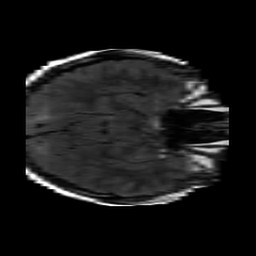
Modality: FLAIR
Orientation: axial
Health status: ill
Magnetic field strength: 3 T